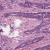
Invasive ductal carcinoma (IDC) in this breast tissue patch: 1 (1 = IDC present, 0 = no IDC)